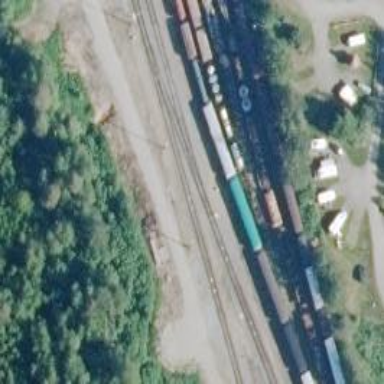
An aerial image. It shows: Rail track of class B1.